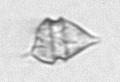
Label: Protoperidinium